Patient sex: M
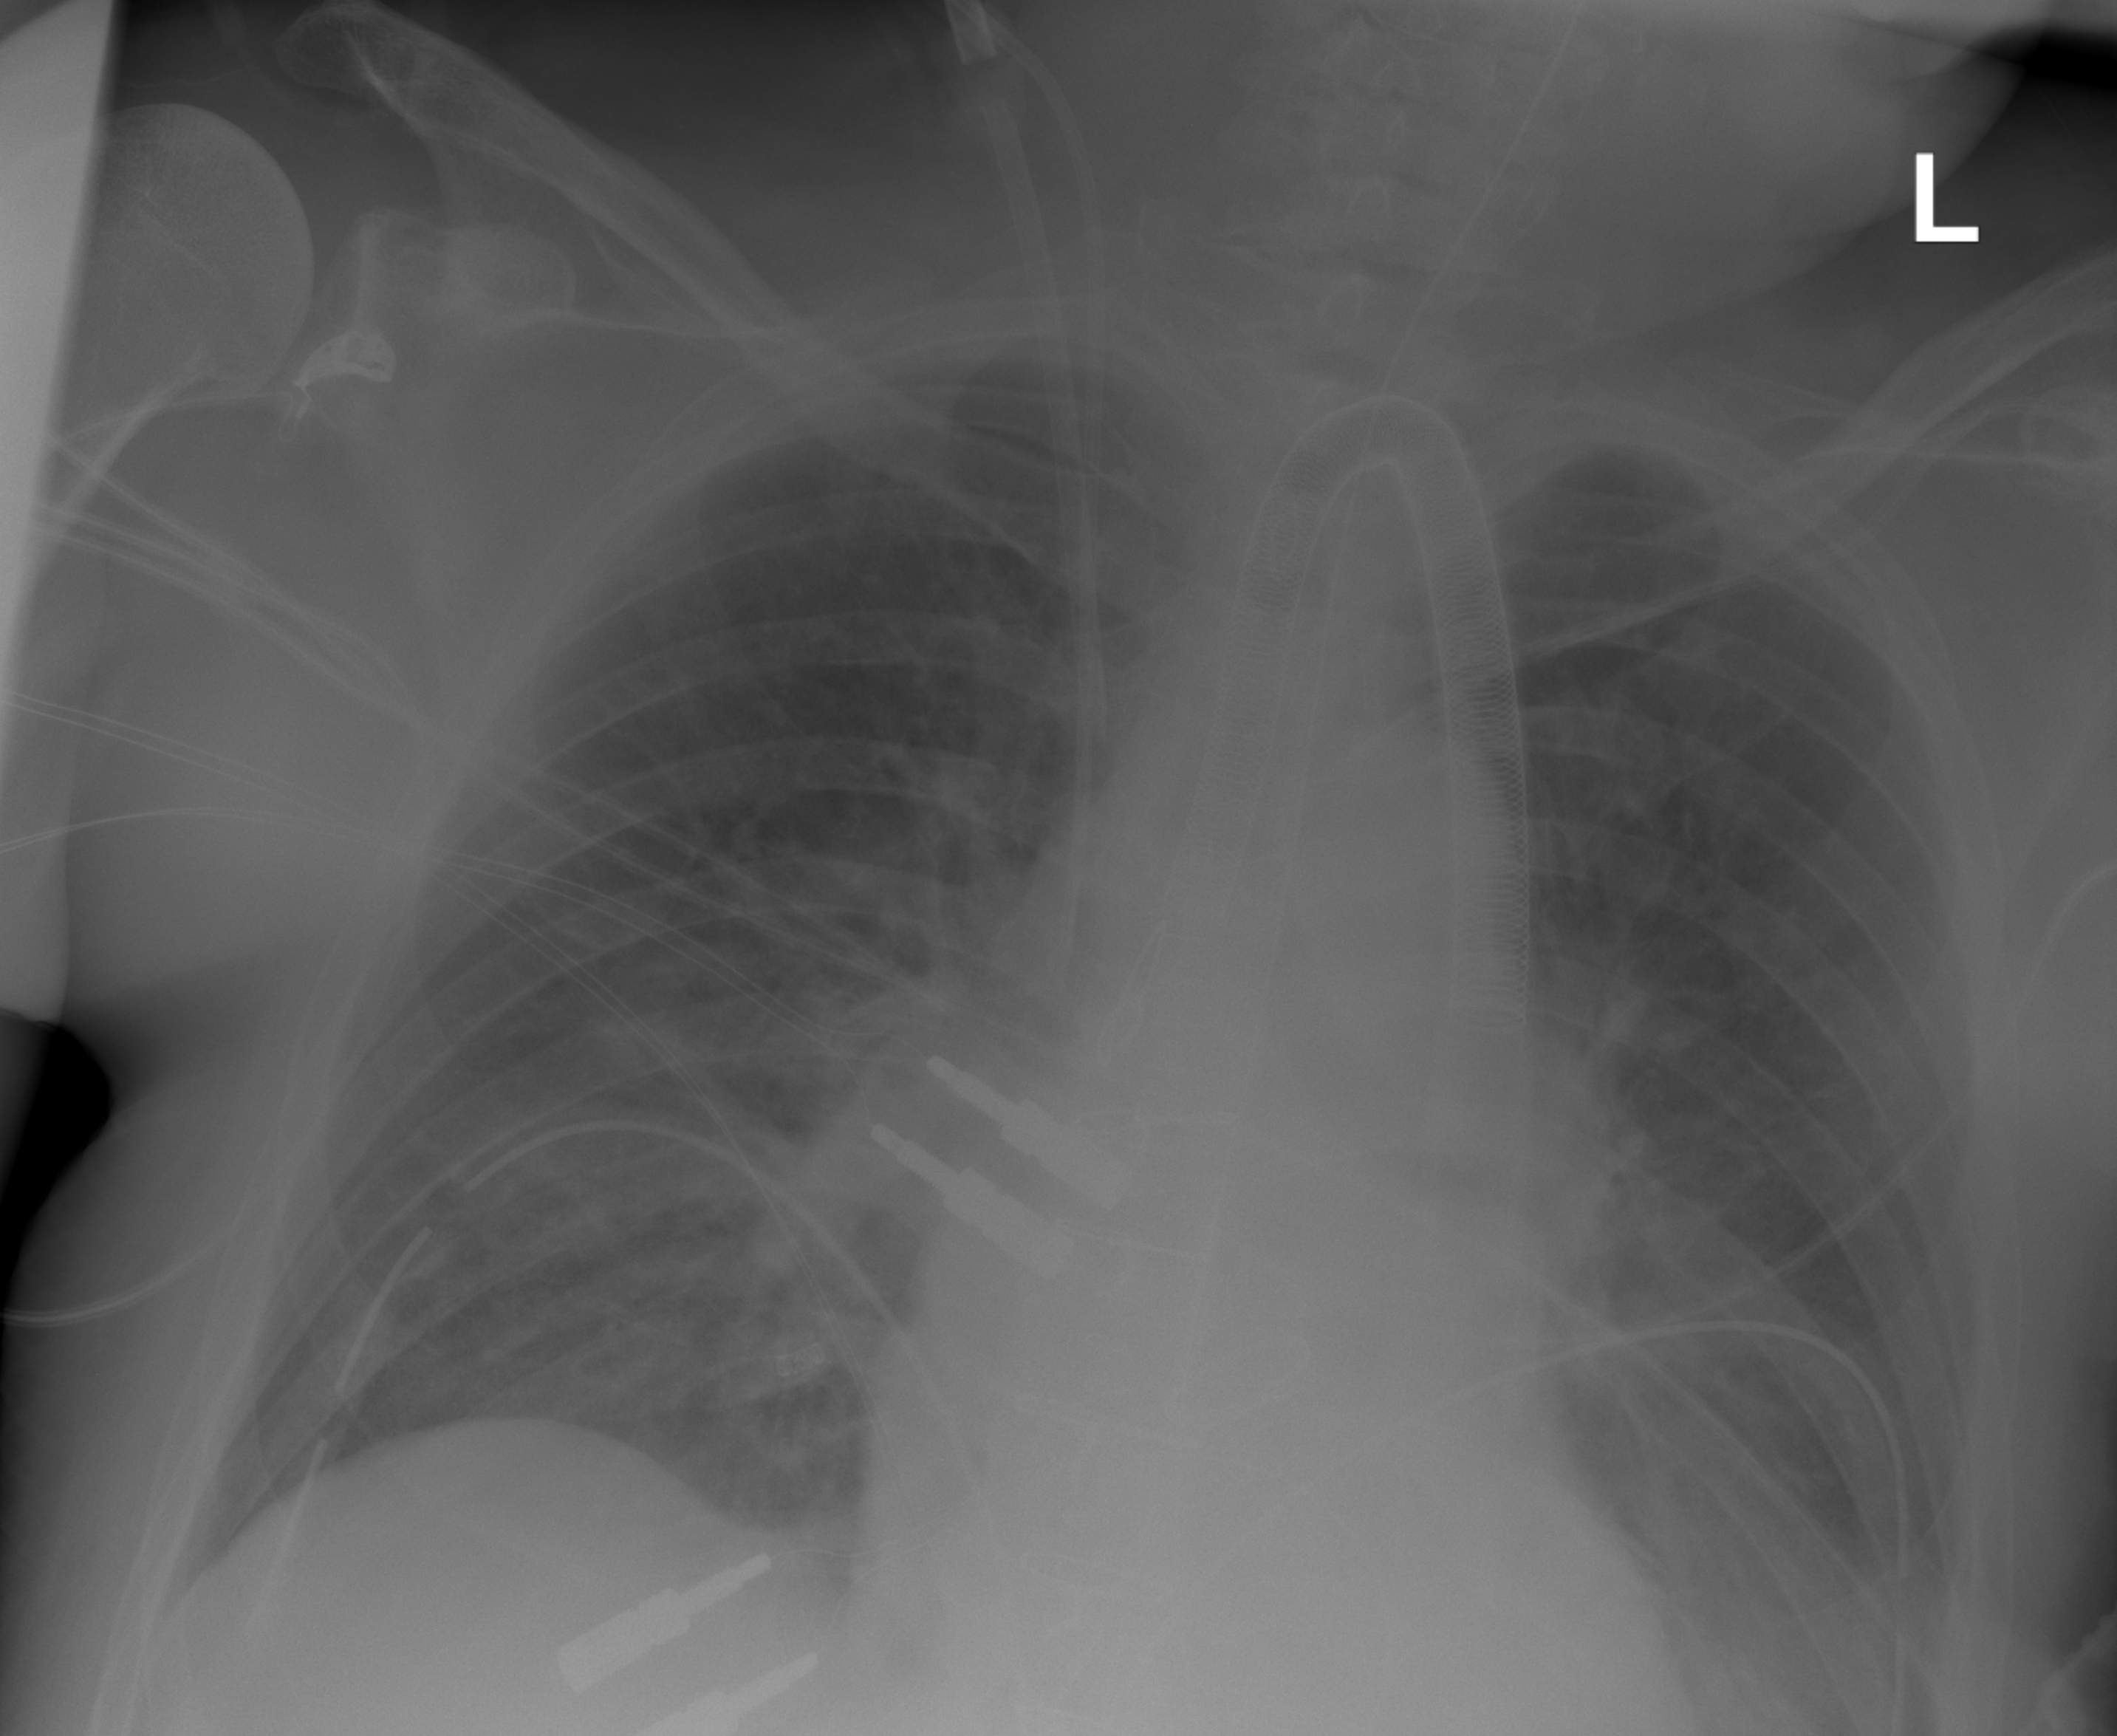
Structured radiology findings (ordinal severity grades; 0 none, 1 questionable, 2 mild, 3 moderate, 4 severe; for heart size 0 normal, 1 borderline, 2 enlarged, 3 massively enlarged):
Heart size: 2
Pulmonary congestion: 2
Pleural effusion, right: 0
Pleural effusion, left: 1
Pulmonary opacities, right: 2
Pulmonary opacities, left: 0
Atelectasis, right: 2
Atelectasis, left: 2